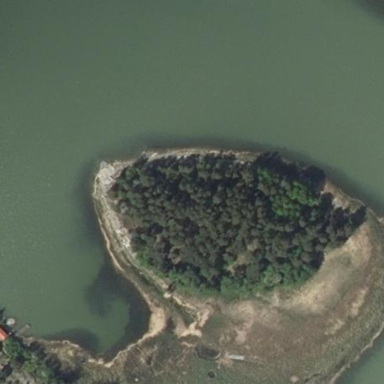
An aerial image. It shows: Islet located along the natural coastline.